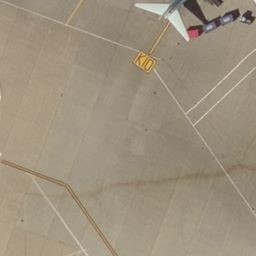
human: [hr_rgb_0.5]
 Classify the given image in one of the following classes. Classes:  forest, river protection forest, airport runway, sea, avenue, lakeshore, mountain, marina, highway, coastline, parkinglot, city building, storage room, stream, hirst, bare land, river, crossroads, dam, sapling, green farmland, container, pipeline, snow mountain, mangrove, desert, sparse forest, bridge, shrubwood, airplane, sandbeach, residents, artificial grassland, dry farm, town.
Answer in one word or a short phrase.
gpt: airport runway